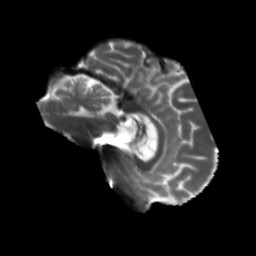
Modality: T2w
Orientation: sagittal
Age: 60
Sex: male
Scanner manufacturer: siemens
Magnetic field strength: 3 T
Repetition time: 5.25 s
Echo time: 0.08 s